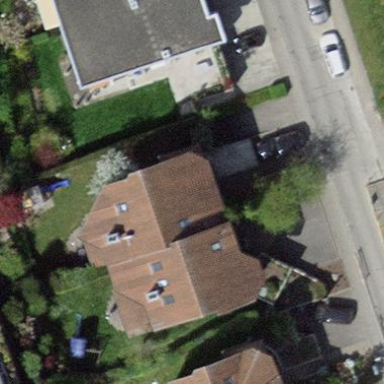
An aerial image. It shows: Simple and straightforward house.